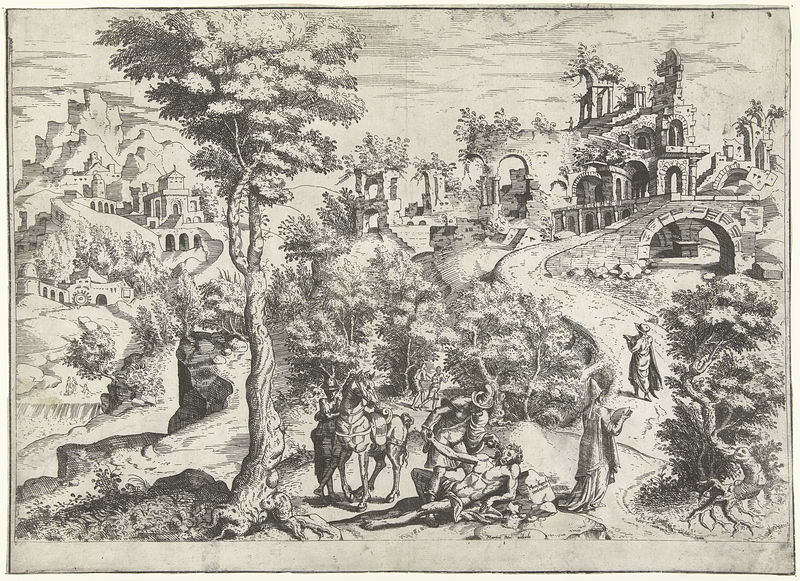
Titel: Landschap met de barmhartige Samaritaan
Künstler: Maarten van Heemskerck
Standort: Amsterdam
Institution: Rijksmuseum
Schlagwörter: homme, village, blanc, noir, maison, fleurs, gravure, mort, ciel, cheval, chevaux, antique, ville, montagne, maisons, architecture, arc, eglise, arbres, pont, chemin, cavalier, ruine, chevalier, malade, ancien, esclave, pauvre, nu, abre, arbe, tree, eglises, hors, samaritain, arbre architecture, chval, arbes, pnt, ont